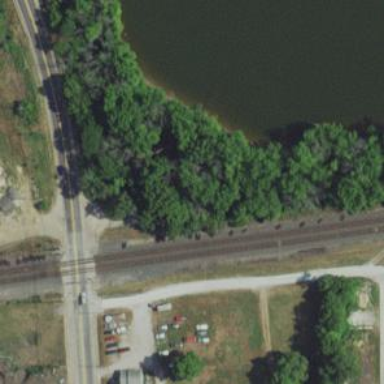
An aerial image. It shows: Railway track.